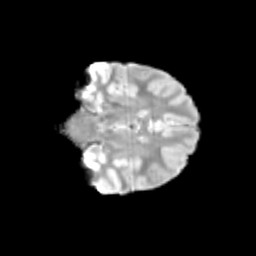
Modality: T2w
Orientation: coronal
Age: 13
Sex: female
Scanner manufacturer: siemens
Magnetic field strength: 3 T
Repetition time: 3.8 s
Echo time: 0.07 s